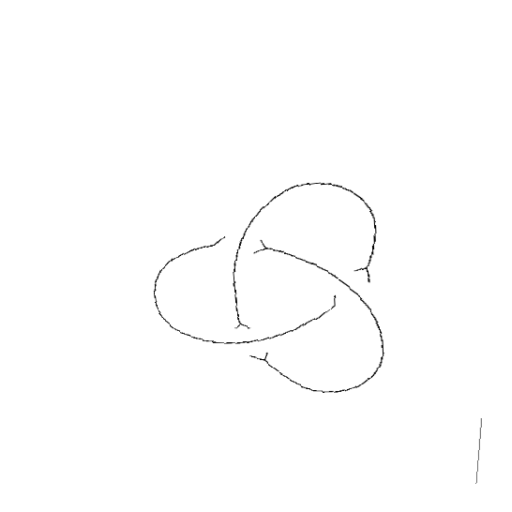
Crossing number: 3